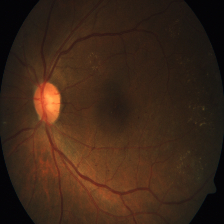
Diabetic retinopathy grade: Severe